Brain MRI, t2w sequence, axial 2D slice.
Patient: age 25, sex F, weight 78 kg, height 1.78 m
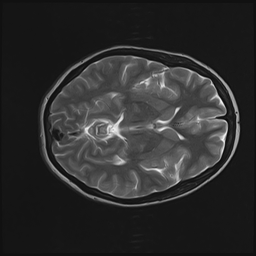